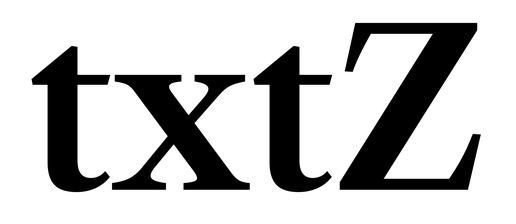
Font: LibreCaslonText_SemiBold